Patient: sex M, age 66
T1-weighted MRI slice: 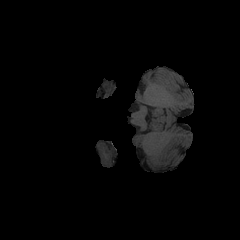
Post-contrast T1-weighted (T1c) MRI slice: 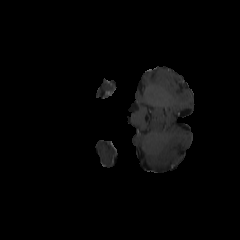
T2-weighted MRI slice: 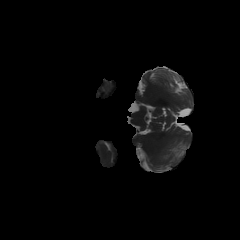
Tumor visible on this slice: no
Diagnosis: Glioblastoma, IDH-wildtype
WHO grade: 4